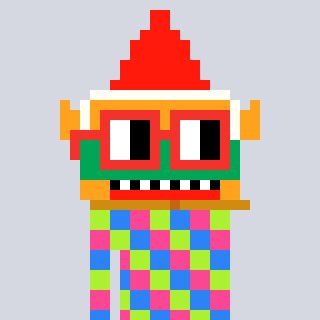
a pixel art character with square red glasses, a gnome-shaped head and a purple-colored body on a cool background